Question: I'm trying to write a bit of code that can allow the user to fill in text fields by clicking on boolean cells in a 'JTable'.

I can get the program to enter the data from the table into a text-field but my current method of doing this involves a JOptionPane which for some strange reason stops the table from changing the check-box values (i.e. the check-box doesn't change from black to ticked). Not only this but the selection doesn't update so the value in the last column remains false, even though the selection should switch it to true.
I think it might be something to do with the 'JOptionPane' somehow overriding the selection event, but I don't know enough about the 'JOptionPane' object to say how. My code is:
'''
table.setSelectionMode(ListSelectionModel.MULTIPLE_INTERVAL_SELECTION);
ListSelectionModel selectionModel = table.getSelectionModel();
selectionModel.addListSelectionListener(new ListSelectionListener() {
public void valueChanged(ListSelectionEvent e) {
ListSelectionModel lsm = (ListSelectionModel) e.getSource();
if (lsm.isSelectionEmpty()) {
//no rows are selected do nothing
} else {
//First find the row clicked
int selectedRow = lsm.getLeadSelectionIndex();
/*
* put a popup here to ask the user which peak to associate
* the energy with.
*/
System.out.println(selectedRow);
//Get user to associate with a peak
availablePeaks = getAvailablePeaks();
String returnVal = (String) JOptionPane.showInputDialog(
null,
"Select the peak:",
"Peak Matching",
JOptionPane.QUESTION_MESSAGE,
null,
availablePeaks, null);
System.out.println(returnVal);
//Determine the selection
int index = 0;
for (int i = 0; i < availablePeaks.length; i++) {
if (availablePeaks[i] == returnVal) {
index = i;
} else {
}
}
//Set the peak value in the peak specifier to the energy in the row
double energy = (Double) table.getValueAt(selectedRow, 0);
System.out.println(energy);
frame.getPeakSetter().getPeakSpecifiers()[index].setEnergy(energy);
frame.getPeakSetter().getPeakSpecifiers()[index].getTextField().setText("" + energy);
}
}
});
'''
Does anyone know why a 'JOptionPane' in the 'ListSelectionListener' would stop the table from updating the check-boxes?
Thanks!
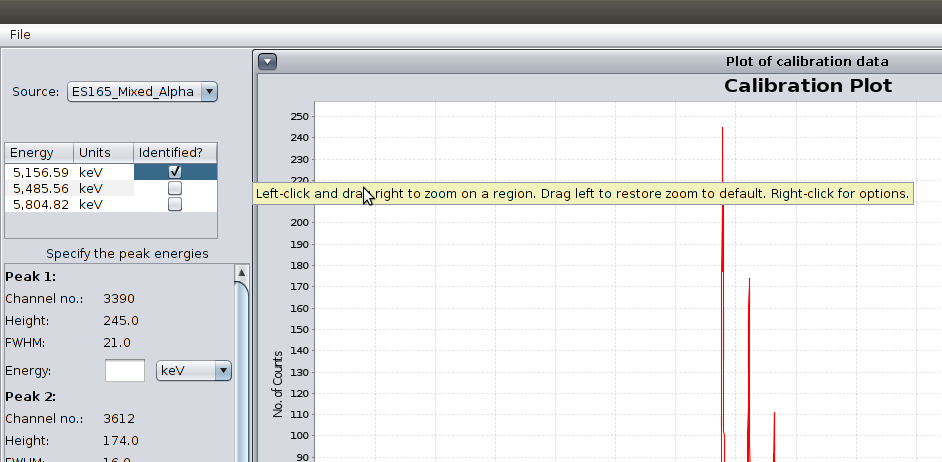
Answer: I assume that your model returns 'true' for 'isCellEditable()' and that 'getColumnClass()' returns 'Boolean.class' for the 'JCheckBox' column. This enables the default rednerer/editor, listed <URL>.
It looks like the gesture of selecting the row is bringing up the dialog. It's not clear how this prevents the 'DefaultCellEditor' from concluding; it works for me. As you are not checking 'getValueIsAdjusting()', I'm surprised you don't see two 'ListSelectionEvent' instances.
In any case, bringing up a dialog each time the selection changes seems cumbersome. Several alternatives are possible:
- Keep the 'ListSelectionListener', make the cell non-editable by returning 'false' from 'isCellEditable()', and set its value in the model only if the dialog concludes successfully.- Drop the 'ListSelectionListener' in favor of a 'JButton' editor, shown <URL>.- Drop the 'ListSelectionListener' in favor of a custom 'CellEditor', as outlined below.'''
table.setDefaultEditor(Boolean.class, new DefaultCellEditor(new JCheckBox()) {
@Override
public boolean stopCellEditing() {
String value = JOptionPane.showInputDialog(...);
...
return super.stopCellEditing();
}
});
'''